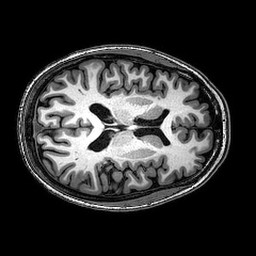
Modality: T1w
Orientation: axial
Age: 21
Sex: female
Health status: healthy
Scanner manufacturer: philips
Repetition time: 0.008148 s
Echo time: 0.00373 s